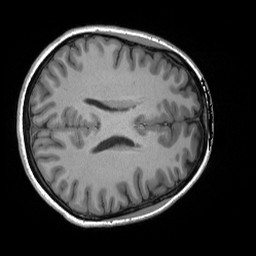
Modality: T1w
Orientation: axial
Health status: ill
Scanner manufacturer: siemens
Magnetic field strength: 3 T
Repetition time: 2.3 s
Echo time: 0.00243 s